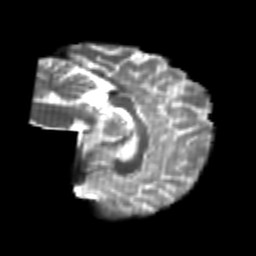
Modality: T2w
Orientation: sagittal
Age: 23
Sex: female
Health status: healthy
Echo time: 0.074 s